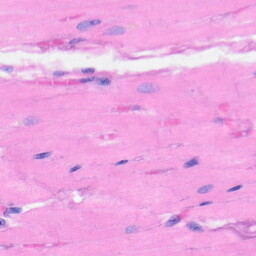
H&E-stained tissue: Heart